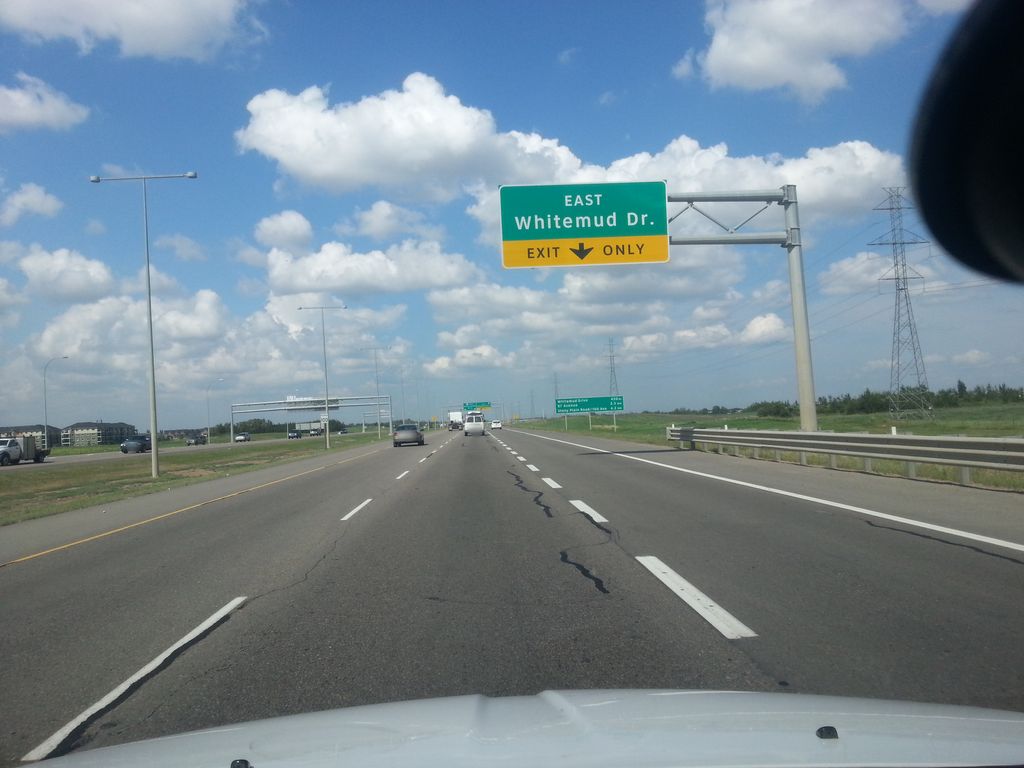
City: edmonton